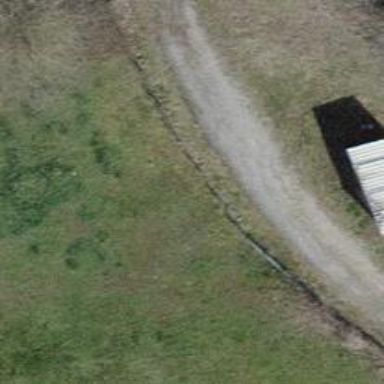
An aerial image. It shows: Gravel track with grade2 quality.